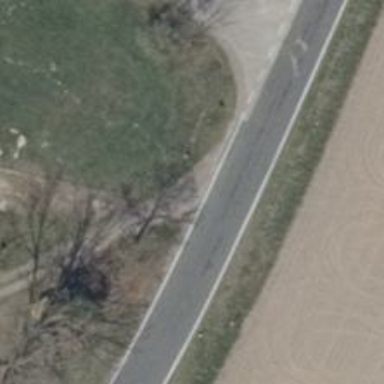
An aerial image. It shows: Secondary road.